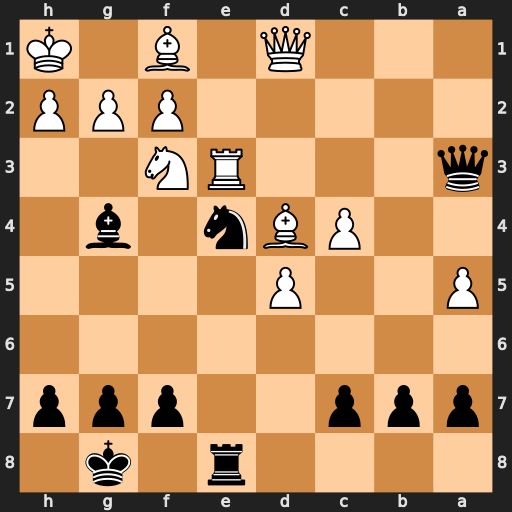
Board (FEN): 4r1k1/ppp2ppp/8/P2P4/2PBn1b1/q3RN2/5PPP/3Q1B1K
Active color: b
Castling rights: -
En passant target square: -
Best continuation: Nxf2+ Kg1 Qxe3 Bxe3 Nxd1